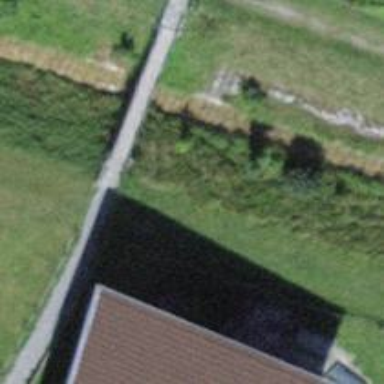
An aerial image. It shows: Path on bridge.